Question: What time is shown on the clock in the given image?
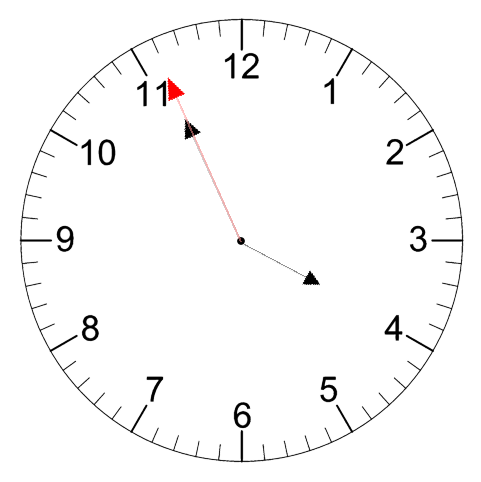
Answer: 03:55:56